Interaction volume radius: 10 \u00c5
Interaction volume height: 25 \u00c5
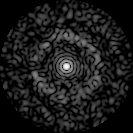
Disorder parameter: 0.8468